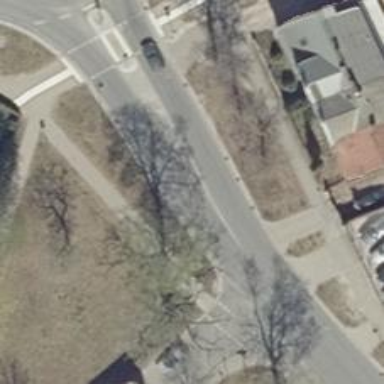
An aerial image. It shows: Secondary road with asphalt surface. It features separate sidewalks on both sides and lane markings.